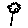
Label: flower